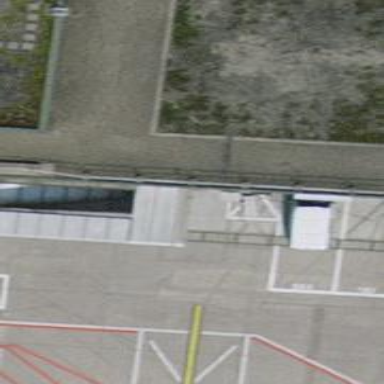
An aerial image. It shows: Airport gate.